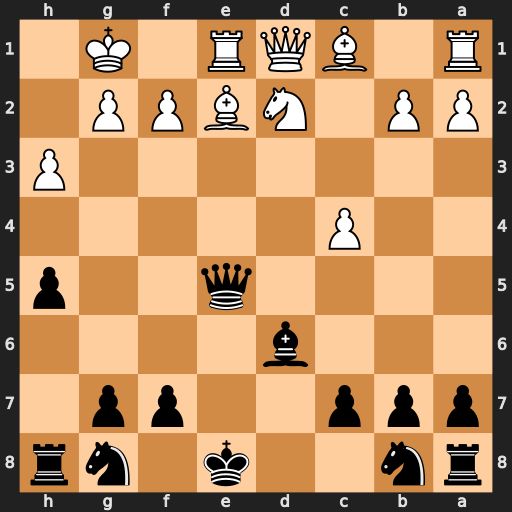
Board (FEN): rn2k1nr/ppp2pp1/3b4/4q2p/2P5/7P/PP1NBPP1/R1BQR1K1
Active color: b
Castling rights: kq
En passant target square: -
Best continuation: Qh2+ Kf1 Qh1#